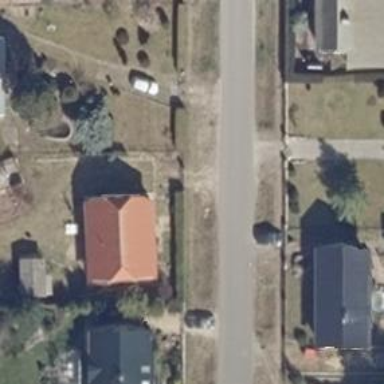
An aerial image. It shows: Asphalt road in residential area.